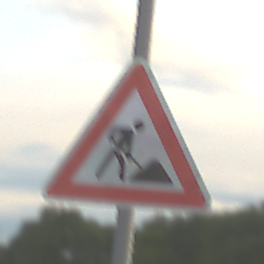
Verkehrszeichen: Arbeitsstelle
Umgebung: Outdoor, RoadRail
Tageszeit: SunriseSunset
Wetter: PartlyCloudy
Licht: Natural
Jahreszeit: NotSpecified
Kontrast: LowContrast